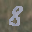
Label: 8